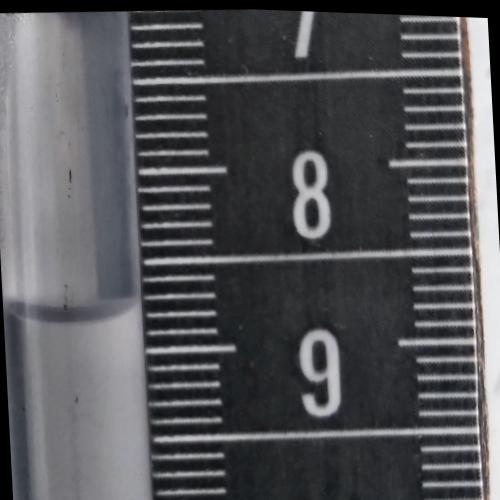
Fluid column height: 8.8 cm